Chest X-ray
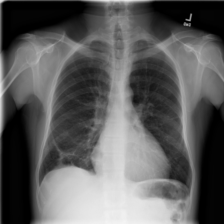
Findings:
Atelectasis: negative
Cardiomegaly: positive
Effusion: negative
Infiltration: negative
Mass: negative
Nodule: negative
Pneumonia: negative
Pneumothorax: negative
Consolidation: negative
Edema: negative
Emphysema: negative
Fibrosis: negative
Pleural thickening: negative
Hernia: negative